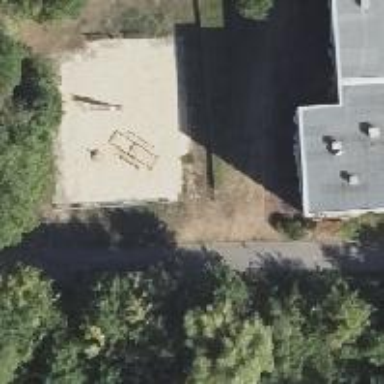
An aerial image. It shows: Playground featuring climbing frame.